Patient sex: F
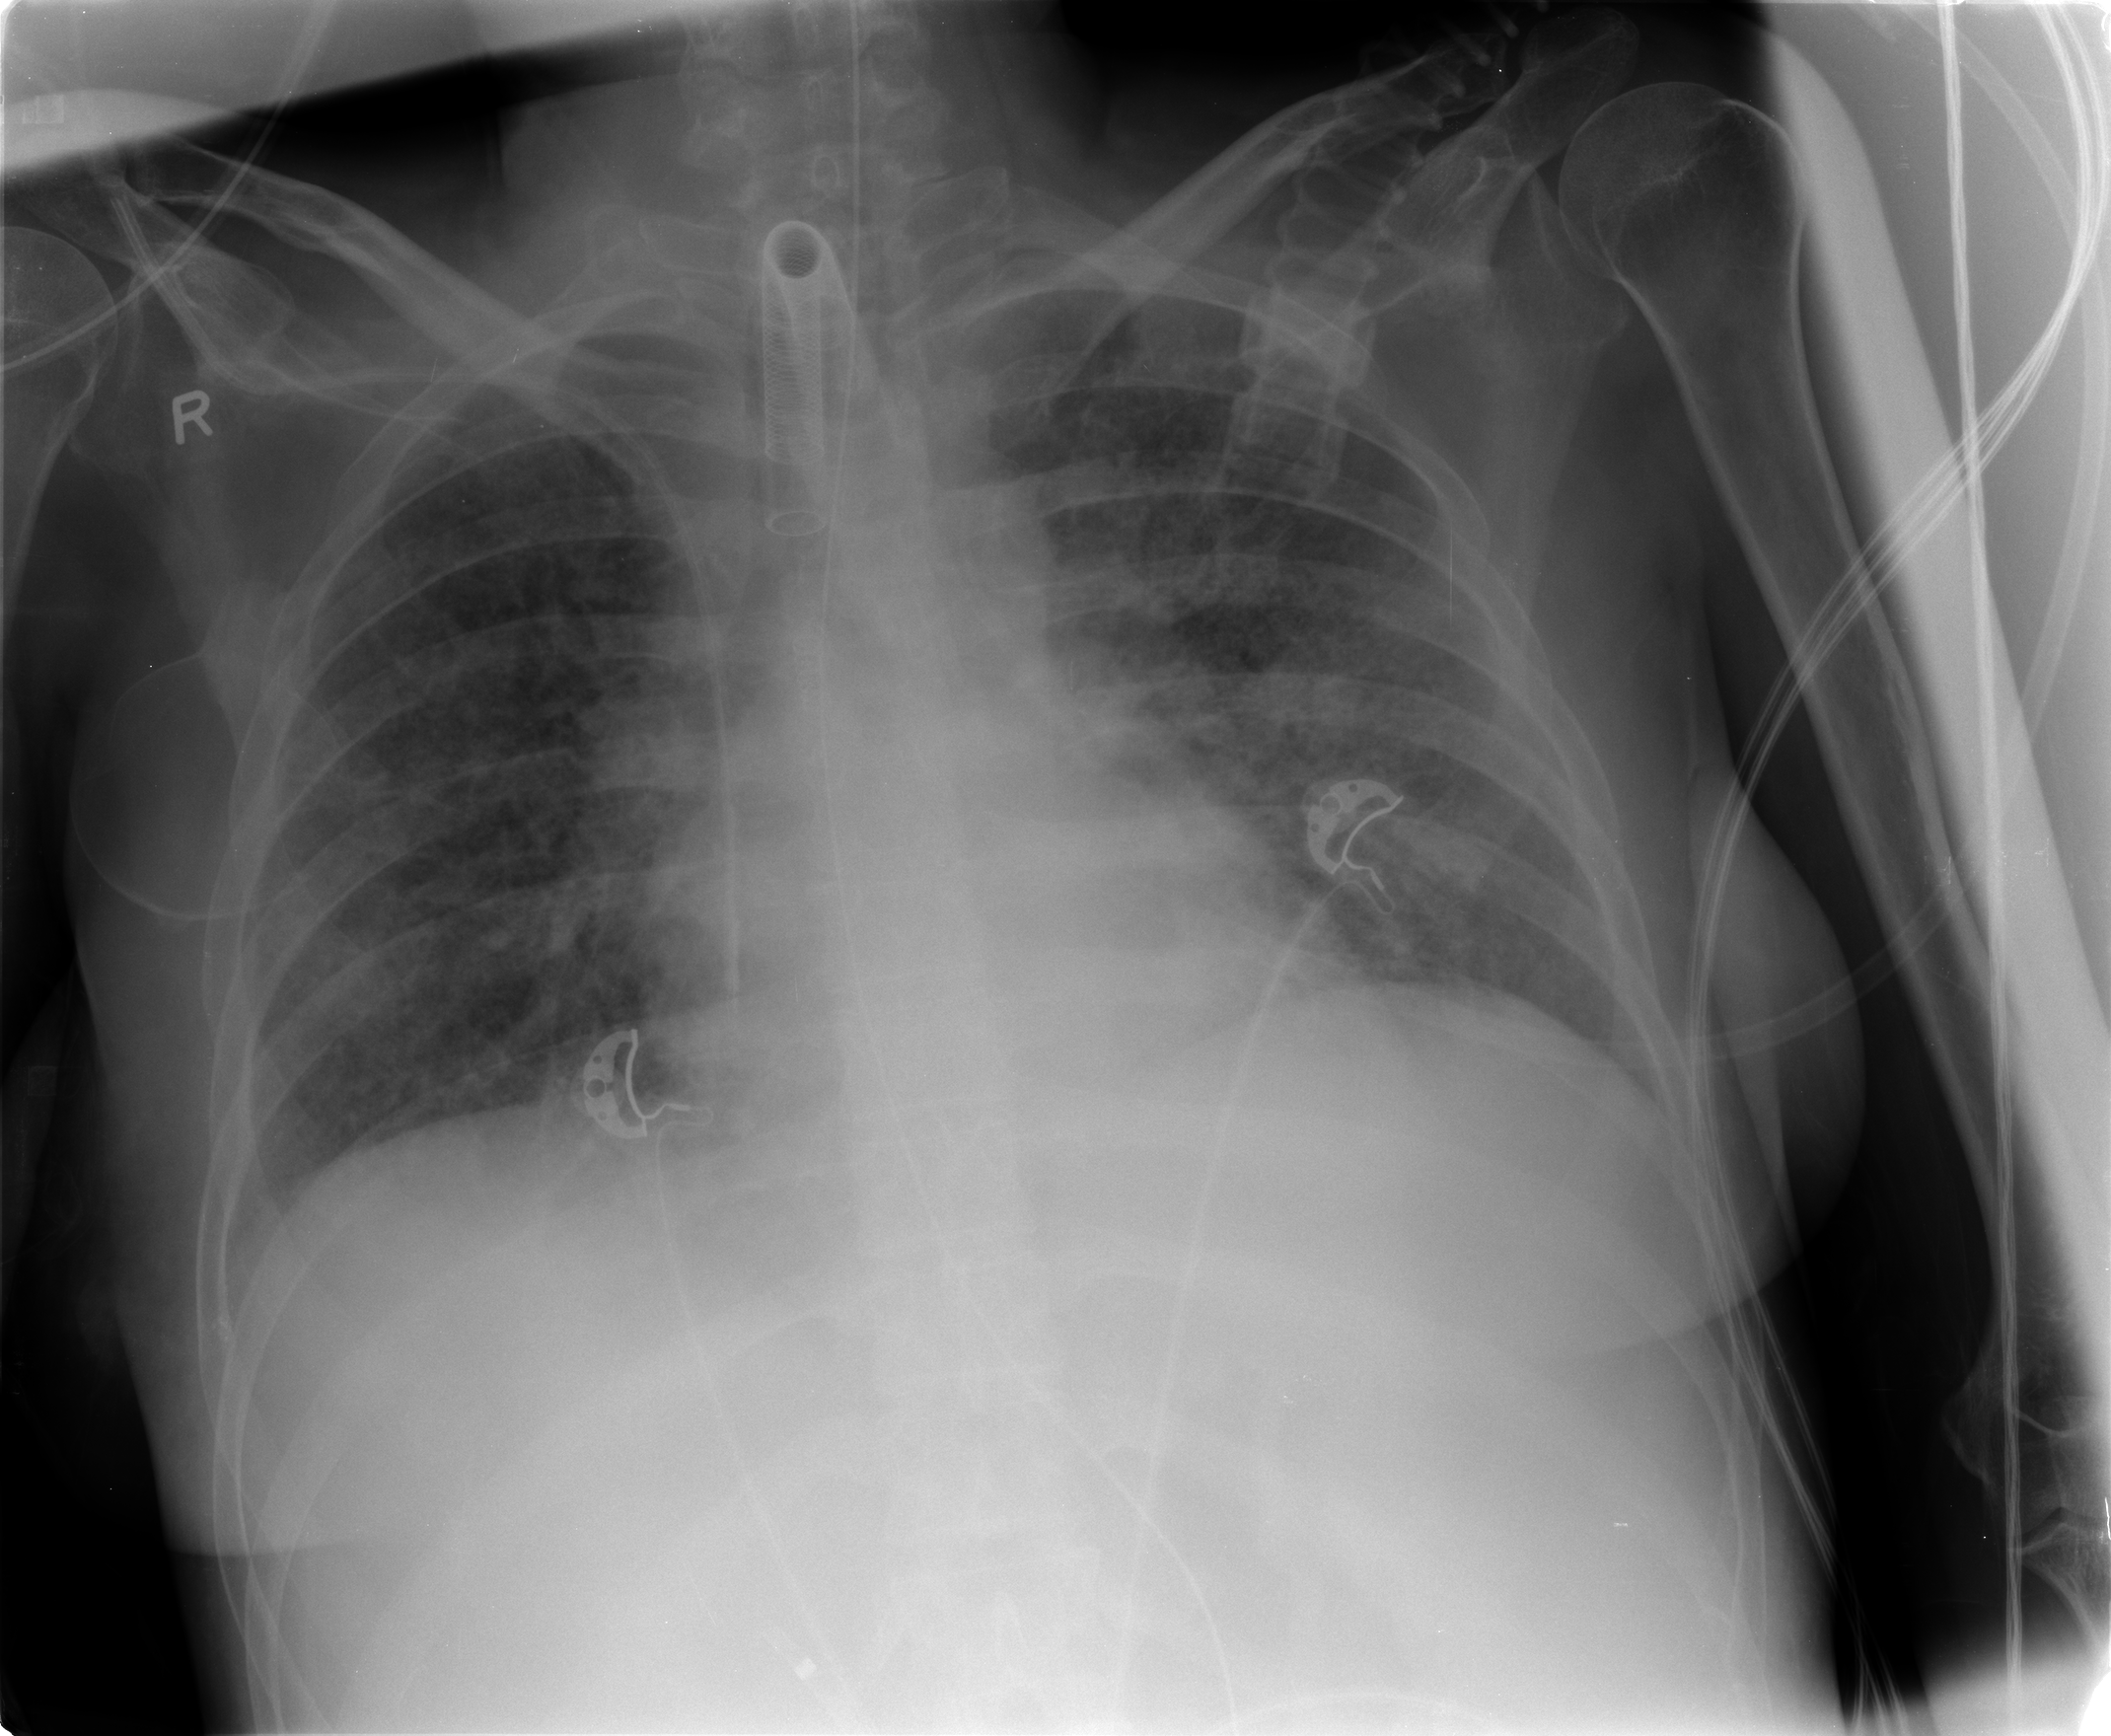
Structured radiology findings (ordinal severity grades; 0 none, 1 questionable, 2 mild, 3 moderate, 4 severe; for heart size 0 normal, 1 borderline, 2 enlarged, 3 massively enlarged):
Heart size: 0
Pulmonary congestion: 2
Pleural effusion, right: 1
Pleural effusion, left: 0
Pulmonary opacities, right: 2
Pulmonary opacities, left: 2
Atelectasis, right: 2
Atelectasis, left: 2